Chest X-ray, PA view. Patient: 27 years old, sex M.
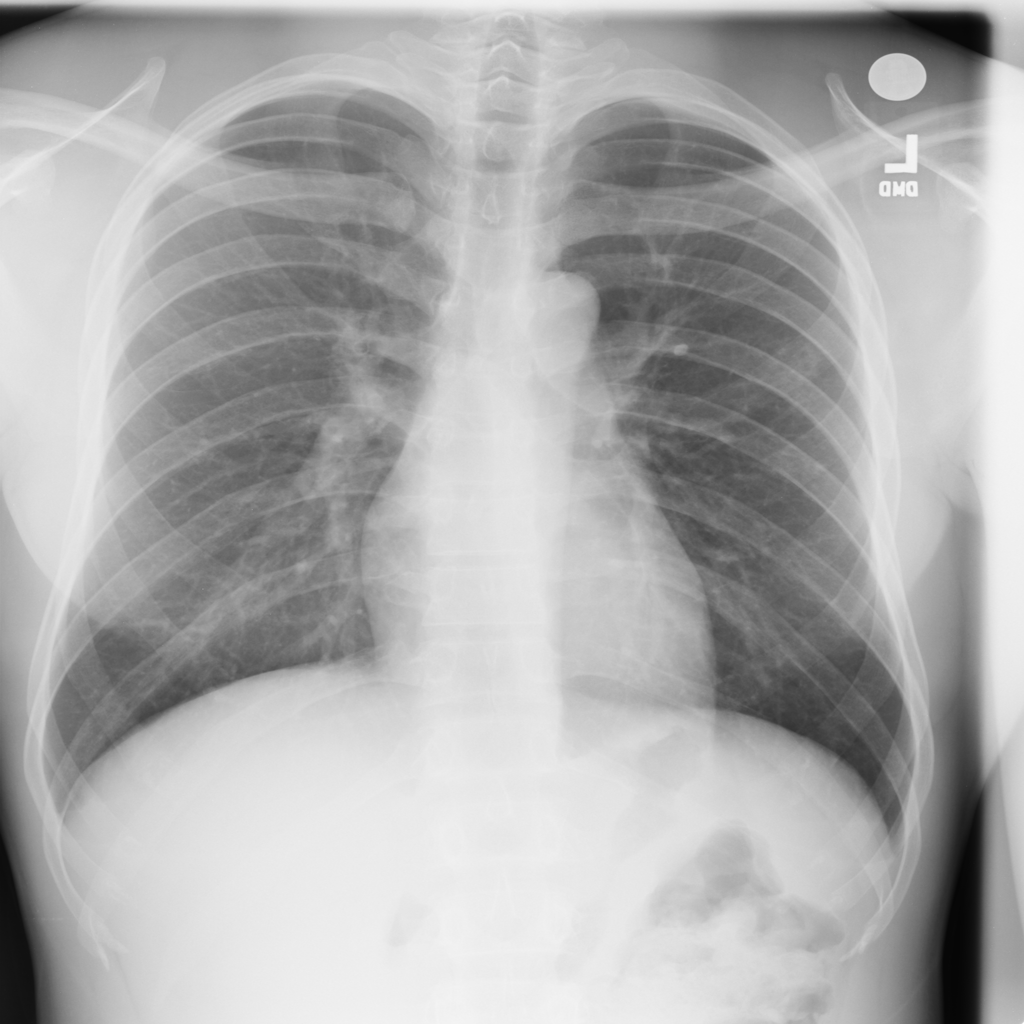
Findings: No Finding